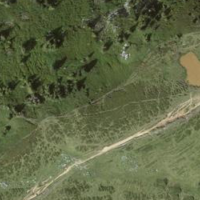
EUNIS habitat code: 26
Species observed at this site:
Capra ibex